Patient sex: F
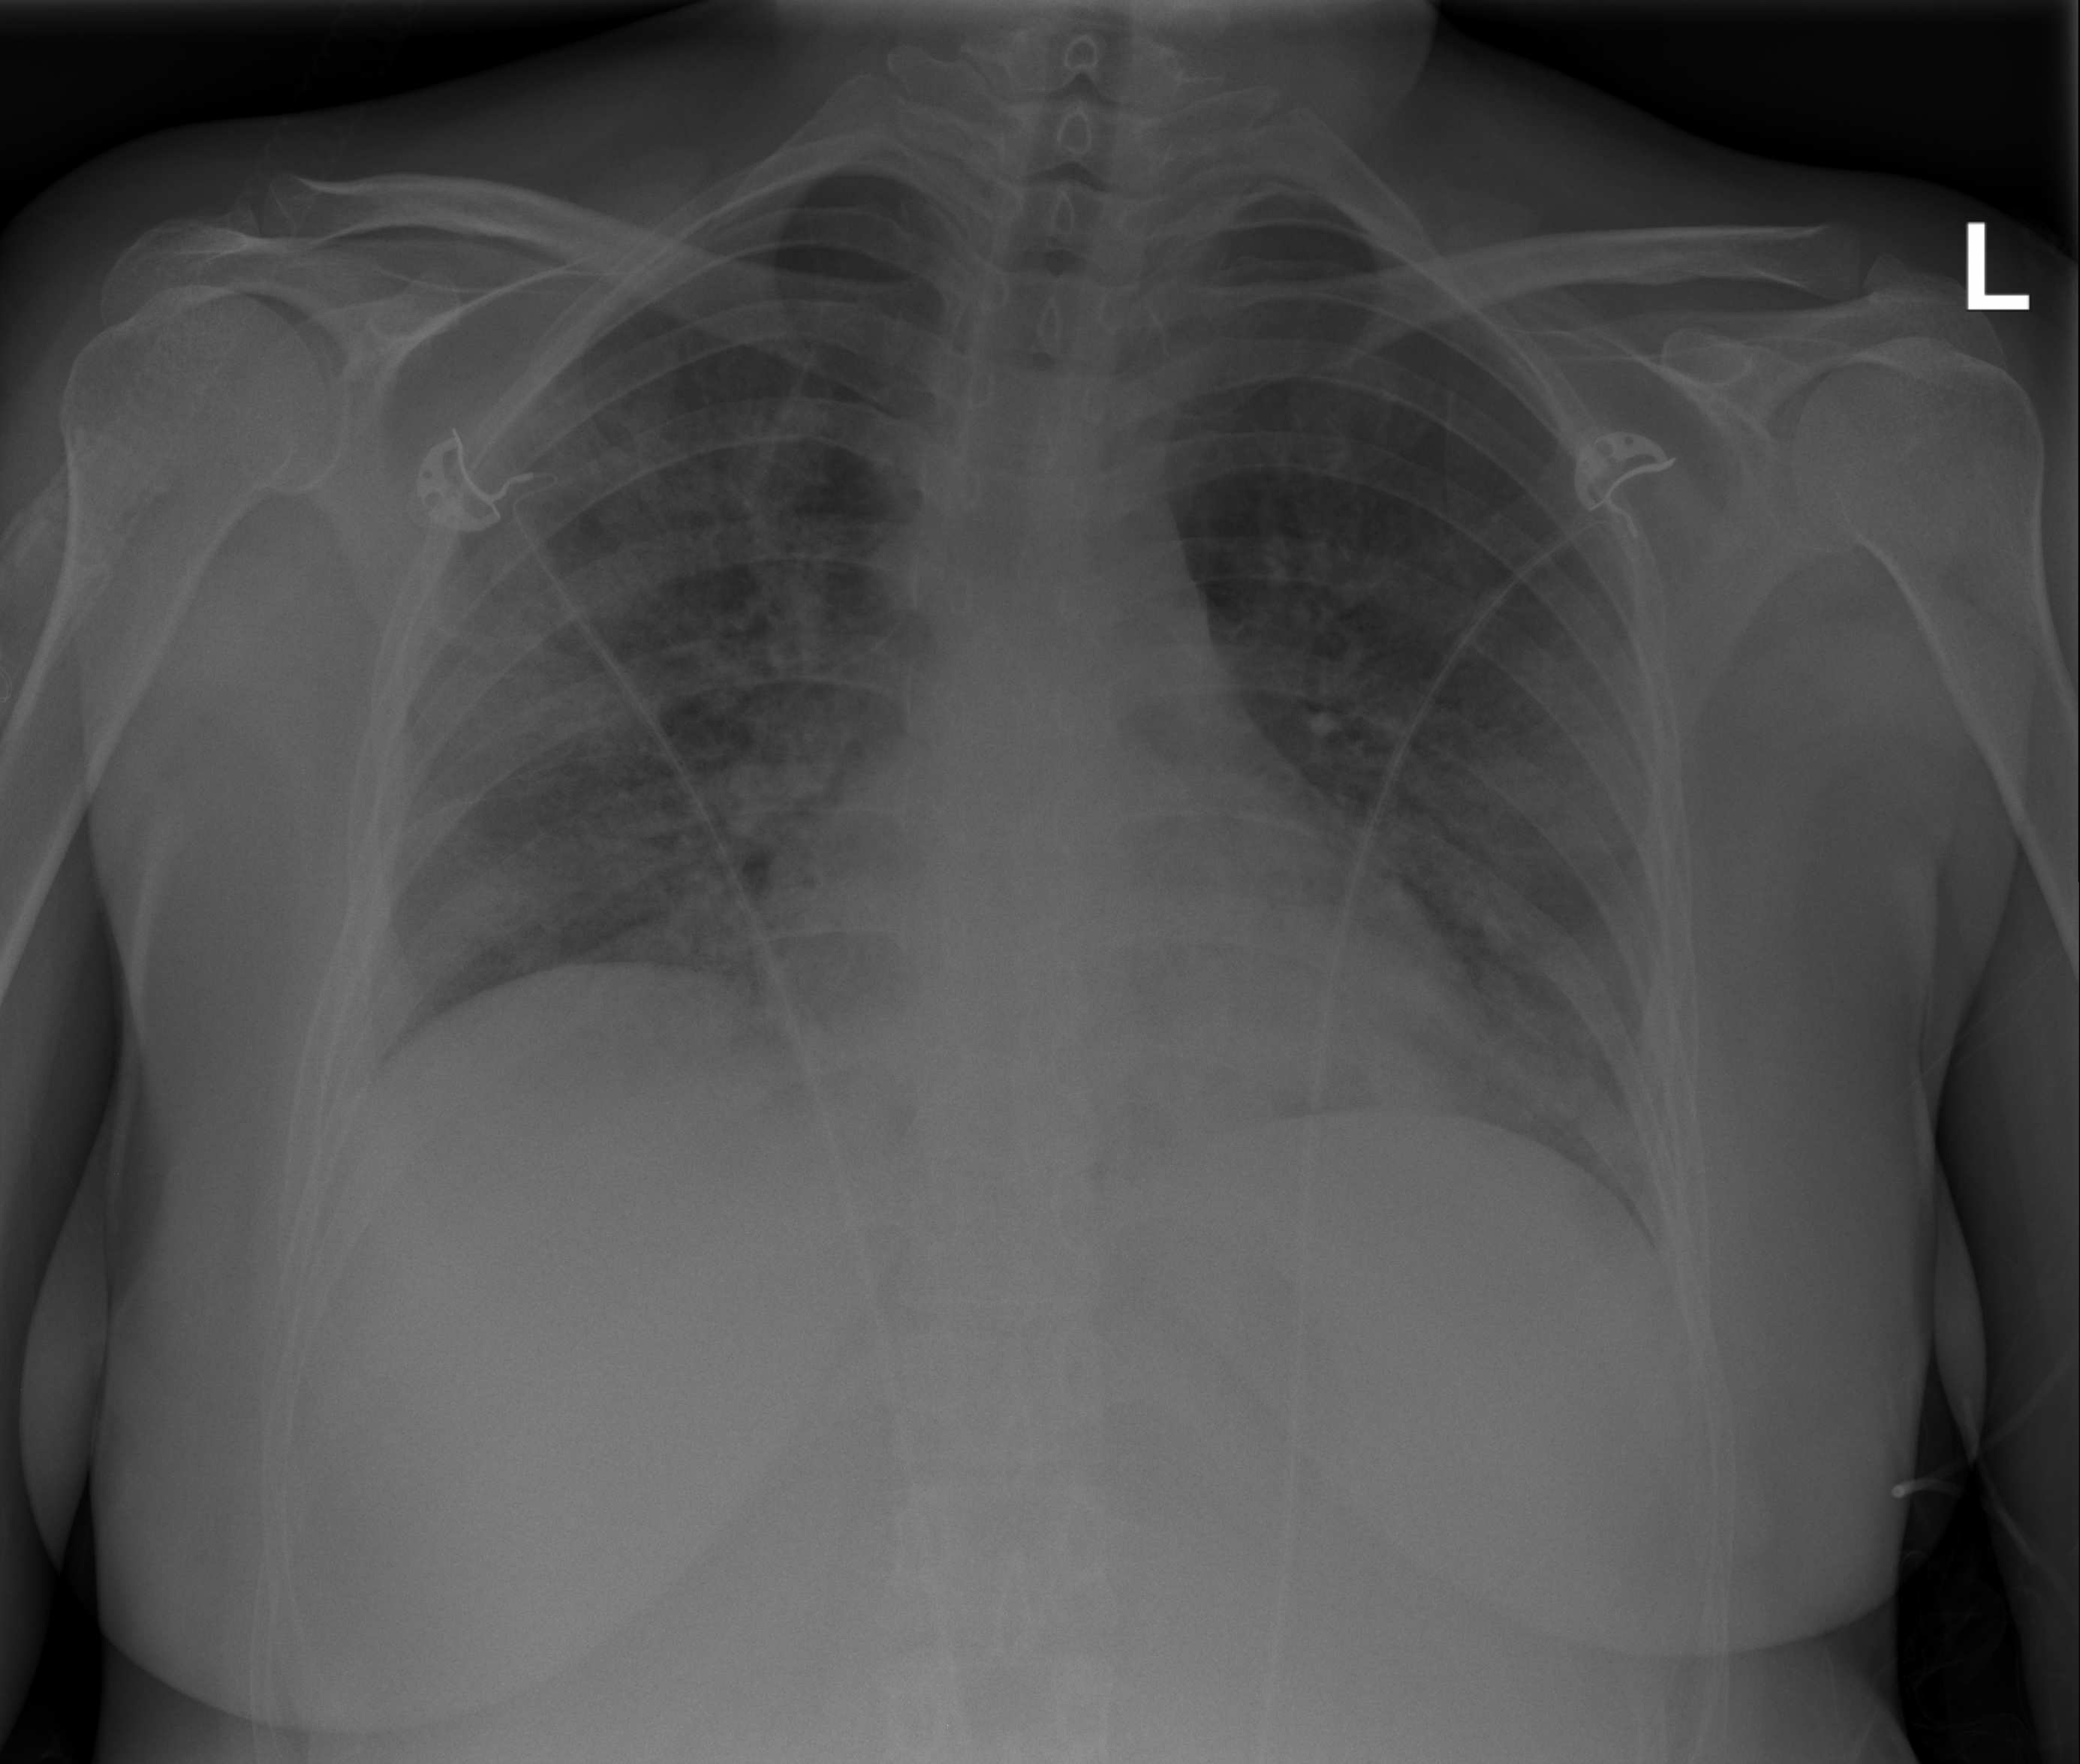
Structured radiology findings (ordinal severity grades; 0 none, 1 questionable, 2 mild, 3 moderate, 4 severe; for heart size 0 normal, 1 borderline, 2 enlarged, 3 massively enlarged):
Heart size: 0
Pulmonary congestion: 0
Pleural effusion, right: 0
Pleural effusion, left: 0
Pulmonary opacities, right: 3
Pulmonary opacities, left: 2
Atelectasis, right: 2
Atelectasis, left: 2